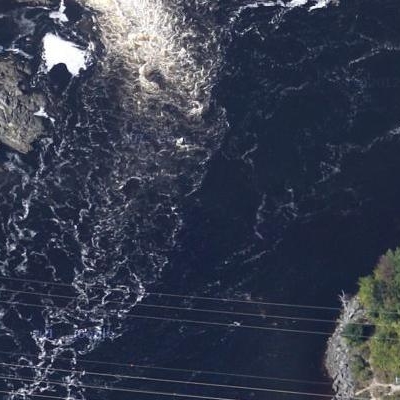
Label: RiverLake